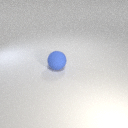
large blue rubber sphere